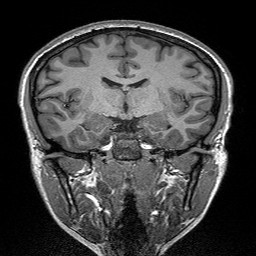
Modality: T1w
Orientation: sagittal
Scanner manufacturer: siemens
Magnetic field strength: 3 T
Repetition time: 2.3 s